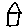
Label: house